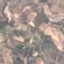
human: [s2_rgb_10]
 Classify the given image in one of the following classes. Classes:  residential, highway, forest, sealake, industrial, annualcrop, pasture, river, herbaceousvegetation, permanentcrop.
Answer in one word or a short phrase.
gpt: PermanentCrop